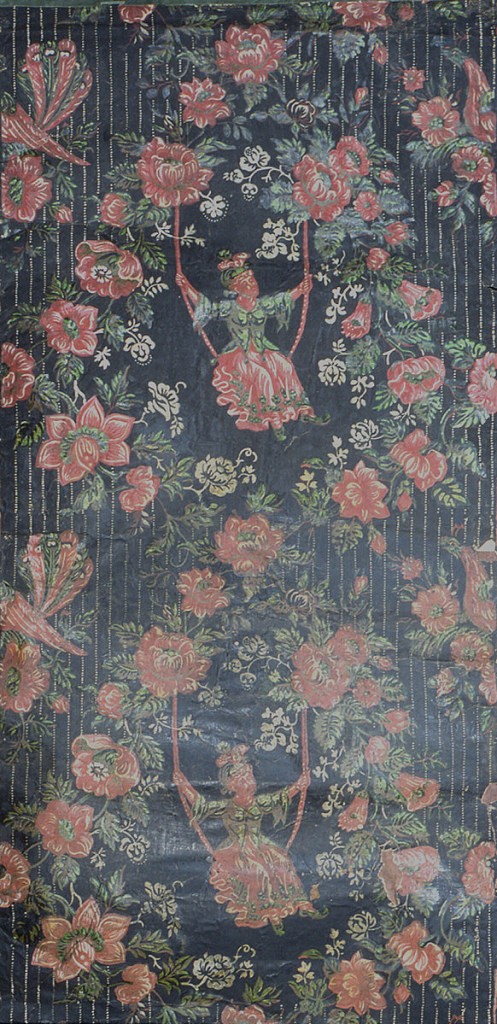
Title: Sidewall
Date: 1830–80
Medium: Block-printed
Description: Woman sitting in rope swing within floral diaper pattern. Printed in pink, green and white on black ground.